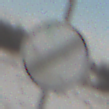
Verkehrszeichen: EndeSaemtlicherBegrenzungen
Umgebung: Outdoor, Nature
Tageszeit: MorningAfternoon
Wetter: Overcast
Licht: Natural
Jahreszeit: Winter
Kontrast: LowContrast